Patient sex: F
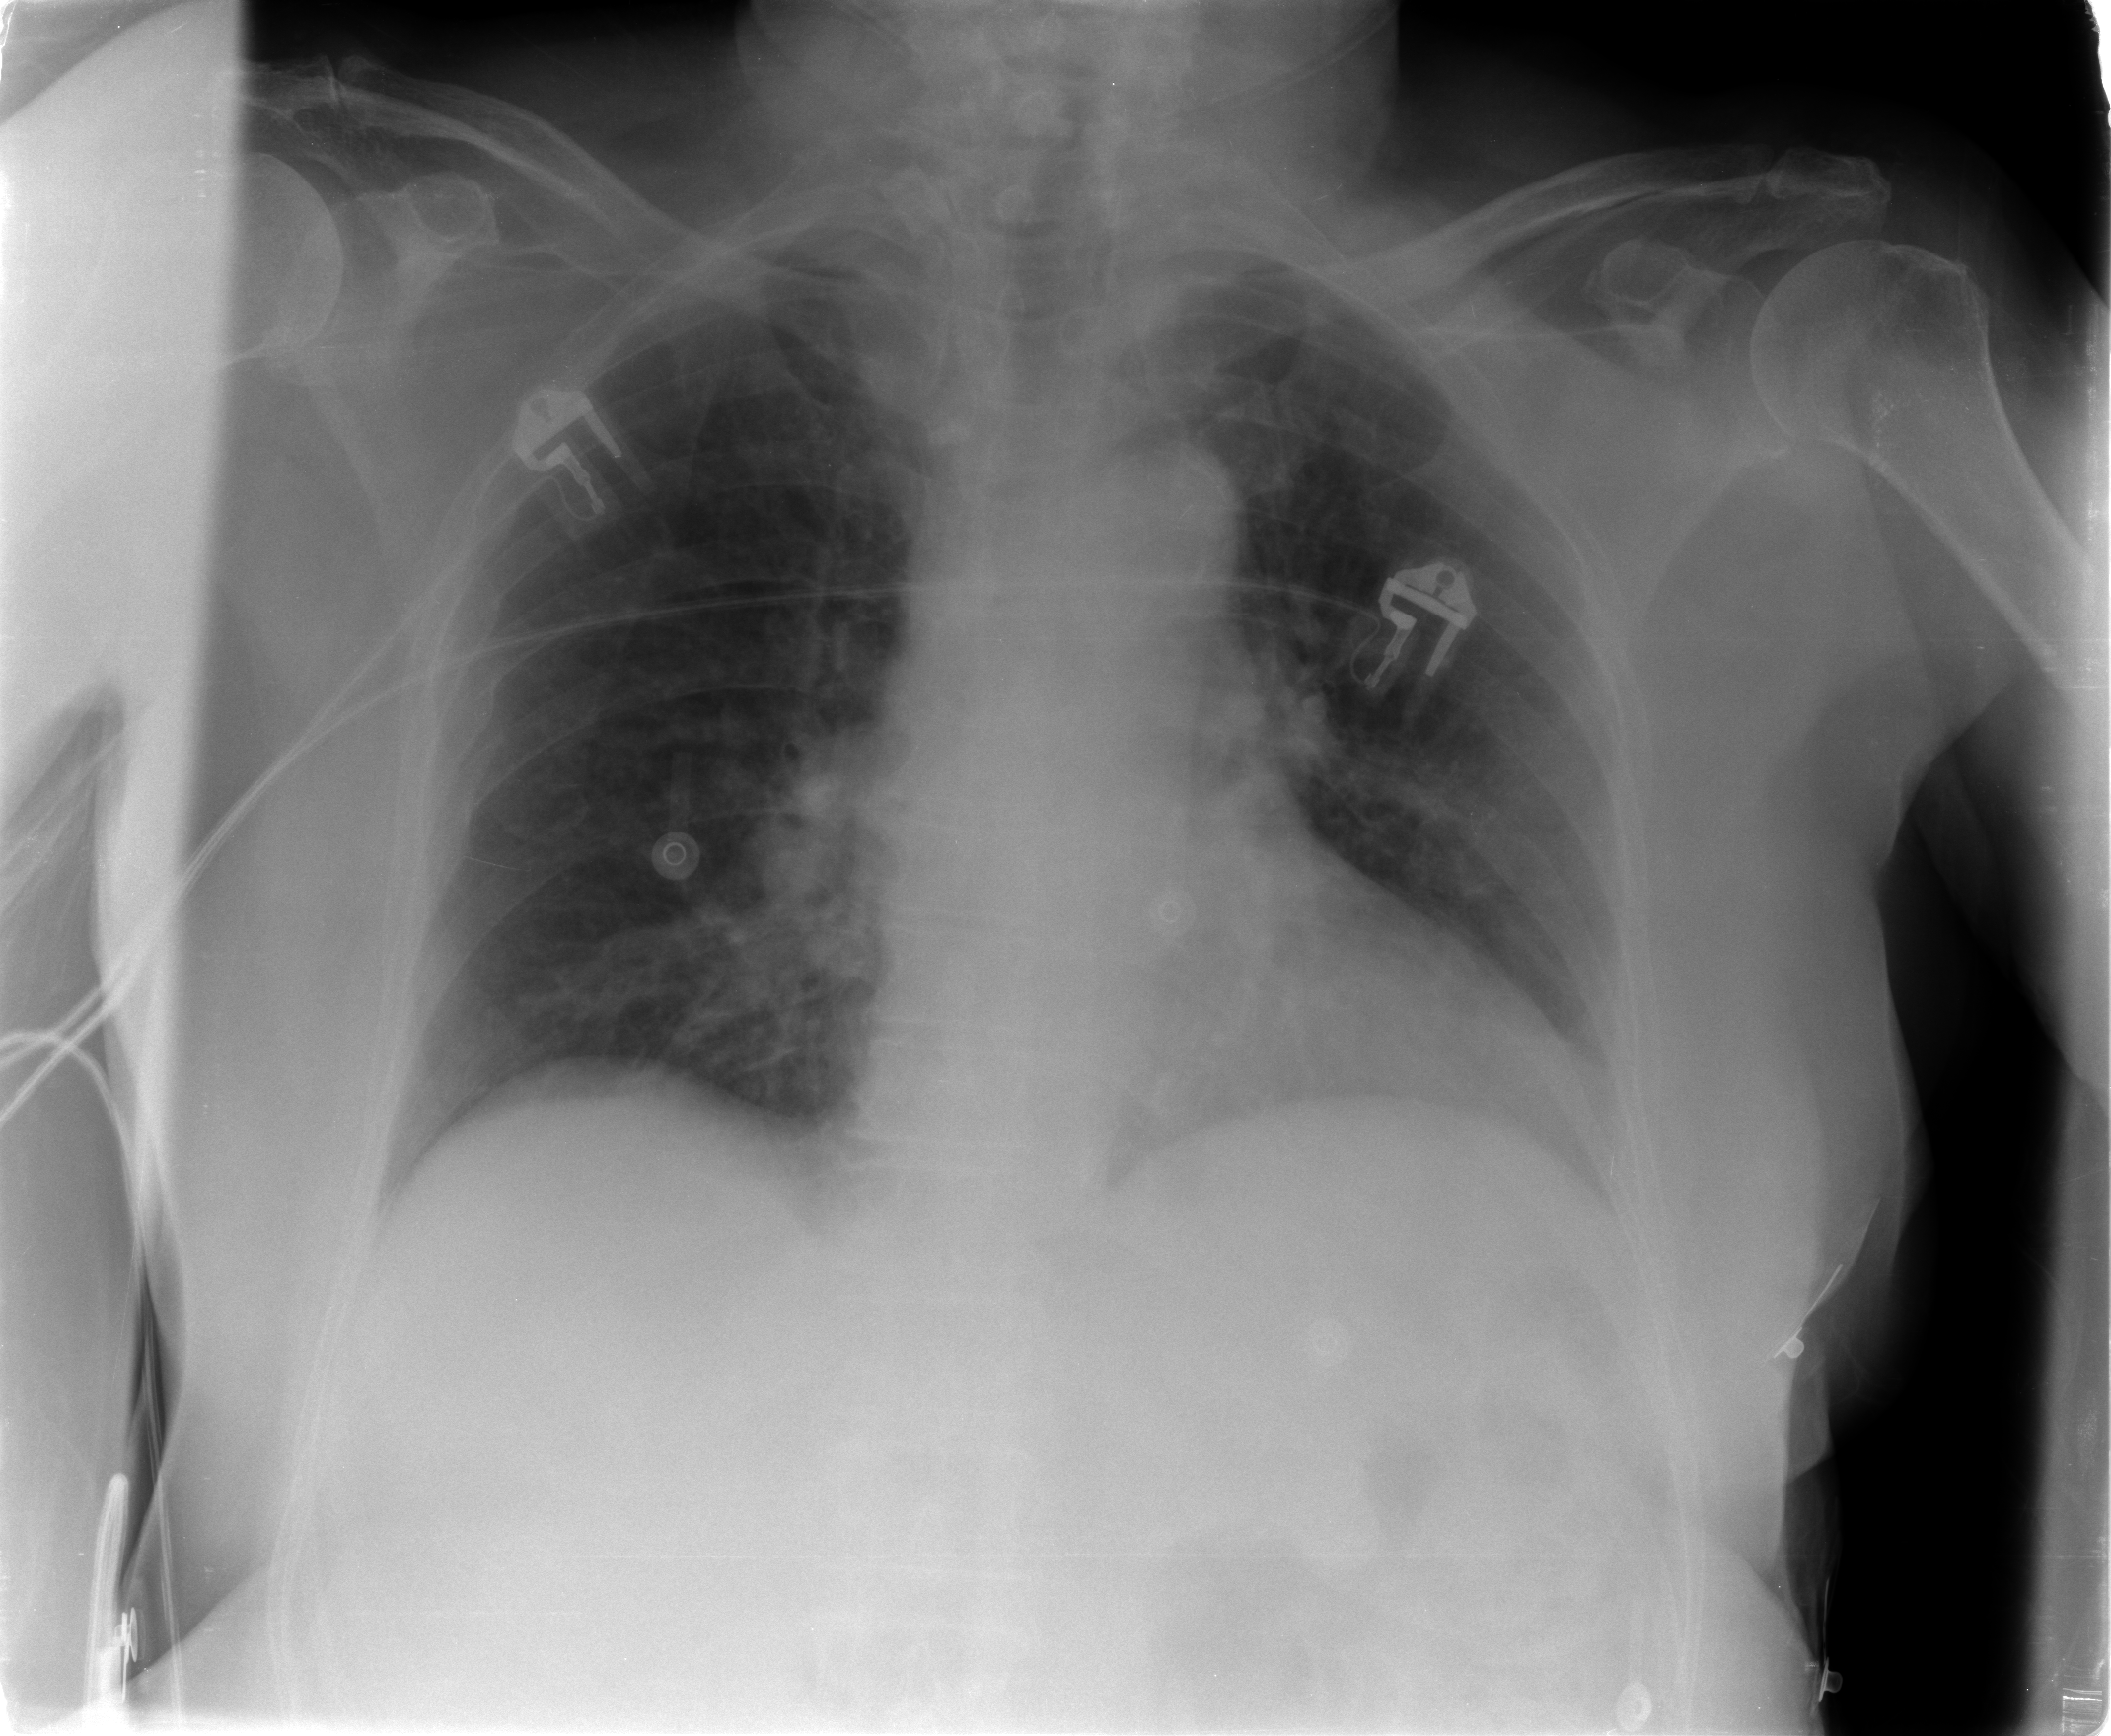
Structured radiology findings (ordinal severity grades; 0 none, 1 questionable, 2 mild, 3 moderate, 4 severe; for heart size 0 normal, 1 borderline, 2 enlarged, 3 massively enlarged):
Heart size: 0
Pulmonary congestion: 2
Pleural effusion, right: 0
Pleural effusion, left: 0
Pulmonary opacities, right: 0
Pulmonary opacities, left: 0
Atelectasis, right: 0
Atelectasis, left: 0